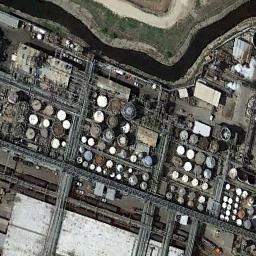
Label: storage tanks